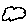
Label: cloud